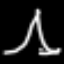
Label: The Eiffel Tower